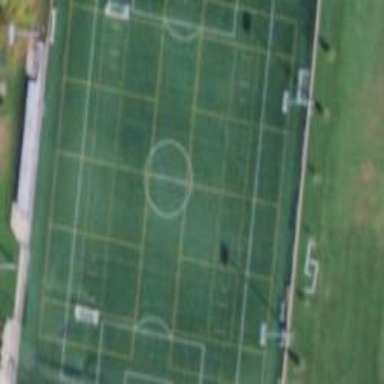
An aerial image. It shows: Soccer pitch designated for leisure and sports activities.